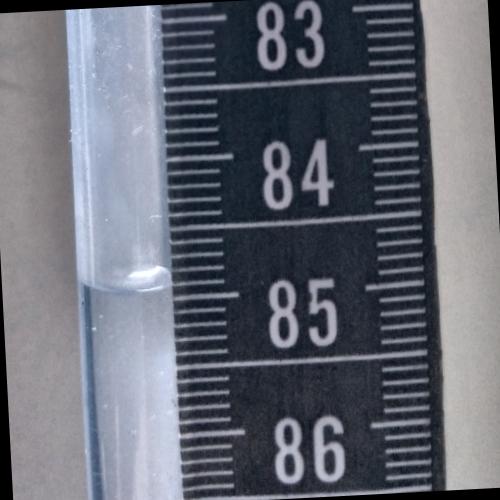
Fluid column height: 84.9 cm